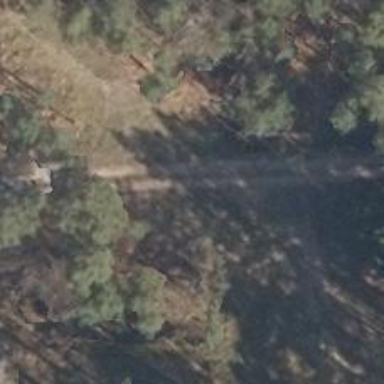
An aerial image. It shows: Track road with grade3 tracktype.